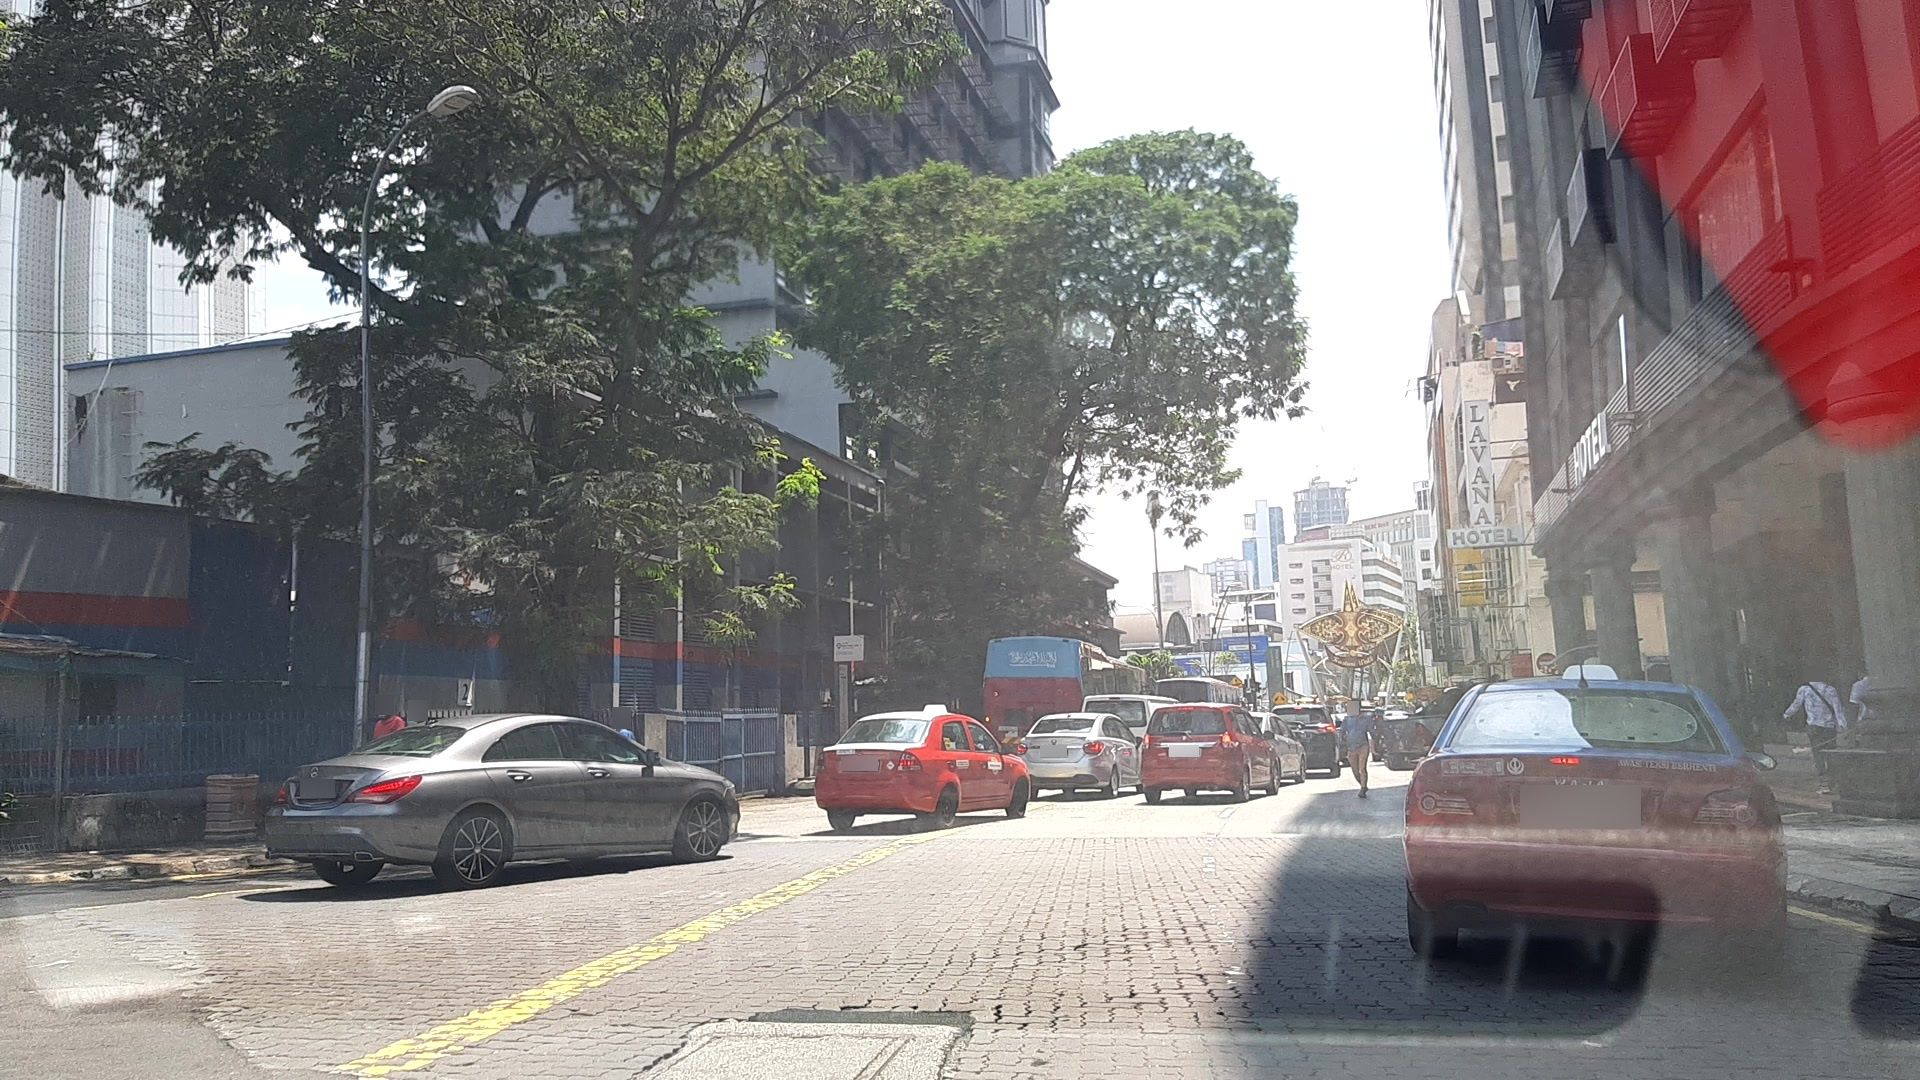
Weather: clear
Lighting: day
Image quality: good
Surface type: walking surface
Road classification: bus_stop
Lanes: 3
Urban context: urban centre
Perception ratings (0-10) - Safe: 2.97, Lively: 3.79, Beautiful: 2.89, Boring: 0.78, Depressing: 2.55, Wealthy: 2.68